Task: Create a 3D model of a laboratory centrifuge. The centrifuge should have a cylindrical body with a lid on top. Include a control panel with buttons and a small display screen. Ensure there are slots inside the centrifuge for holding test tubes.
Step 241:
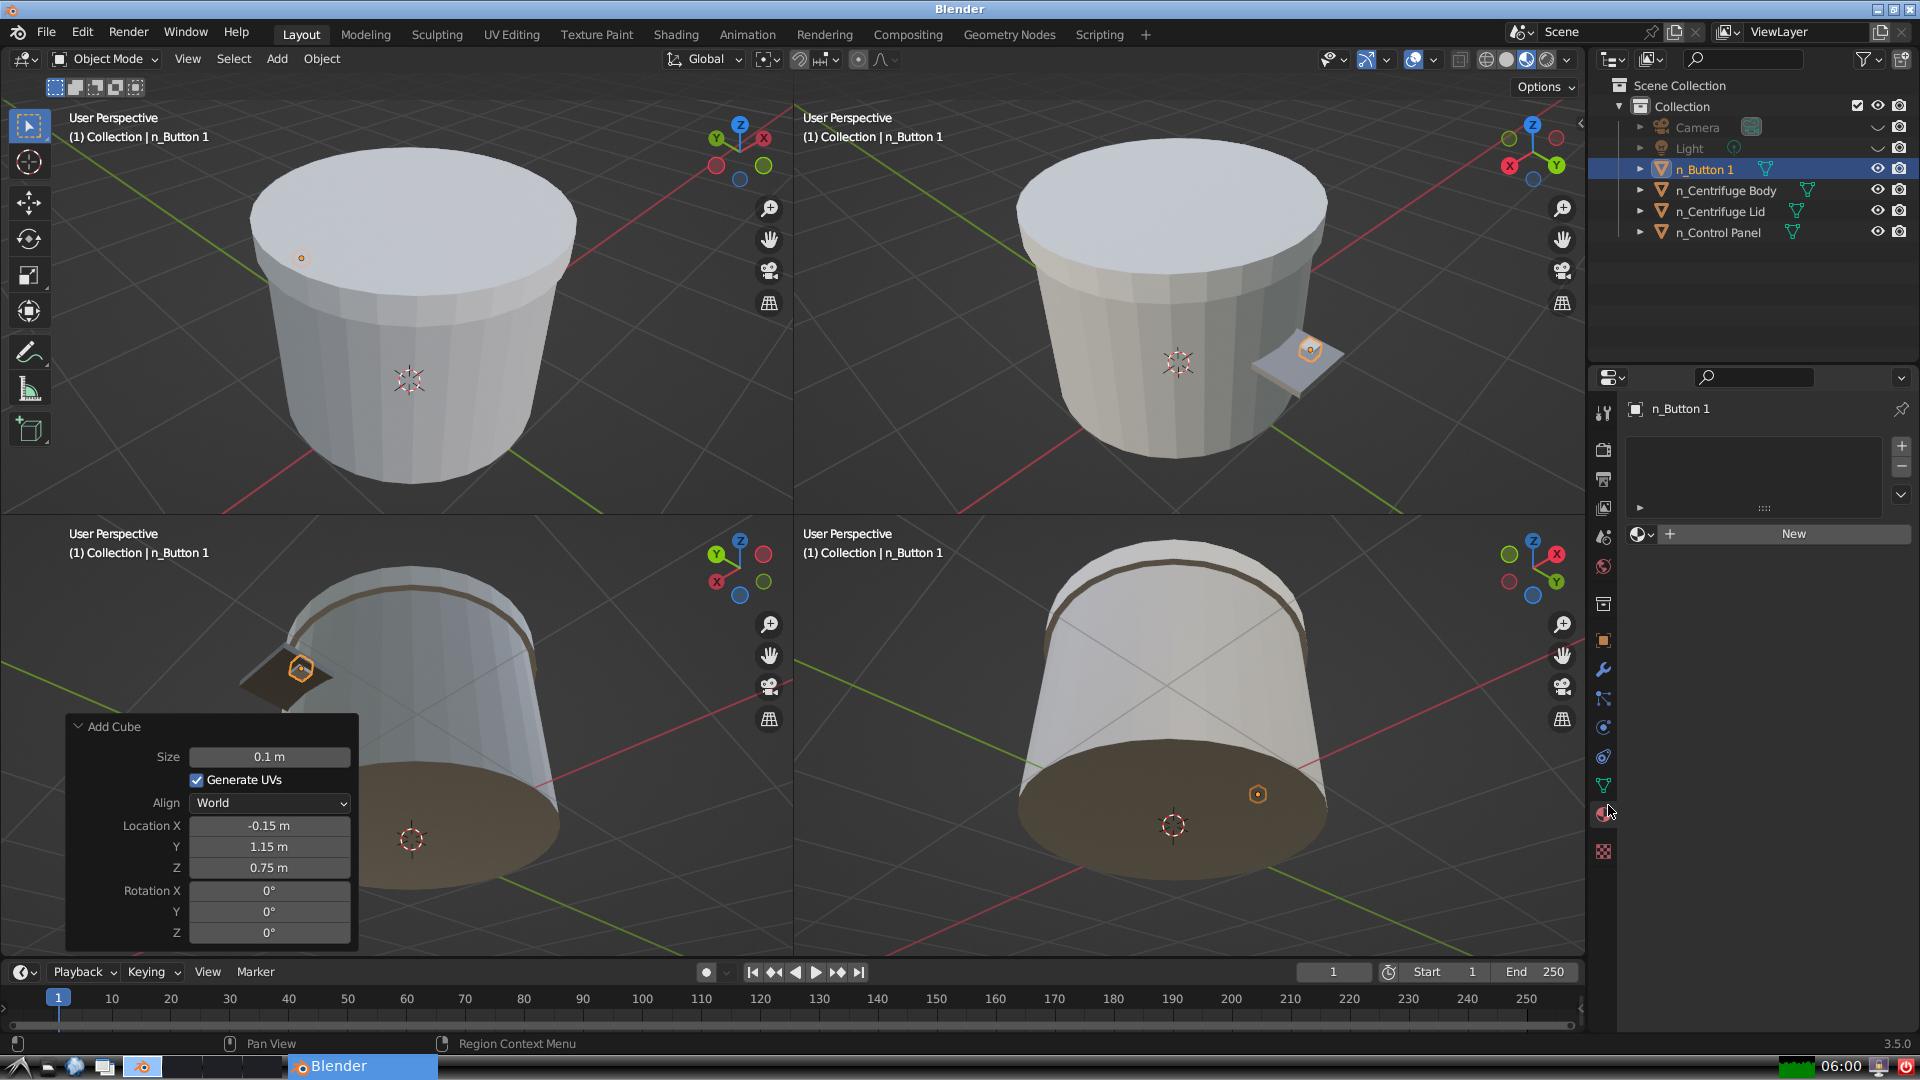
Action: {"mouse_move": [1795, 523]}